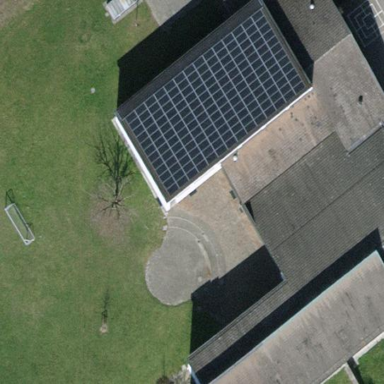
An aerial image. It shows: School building with tiled roof.